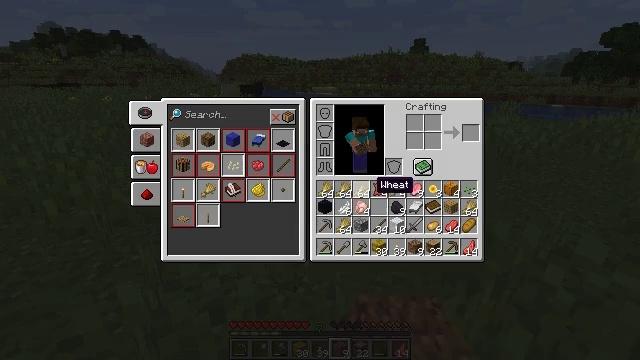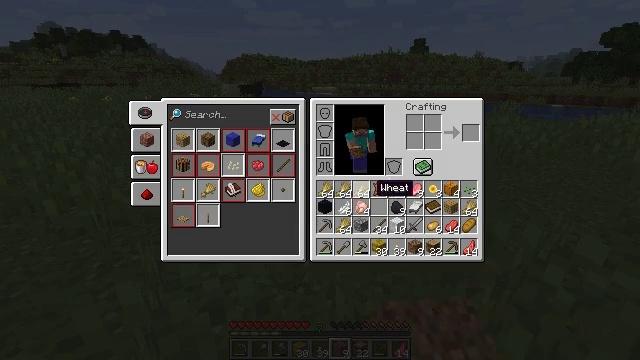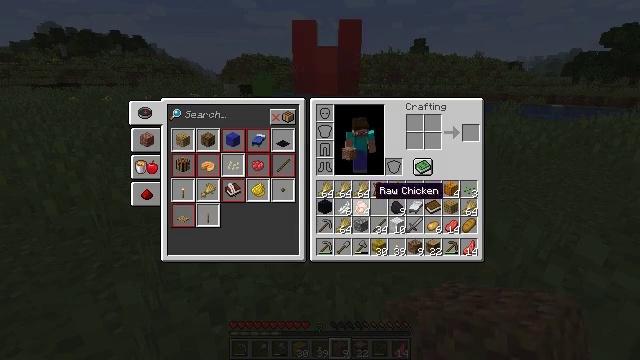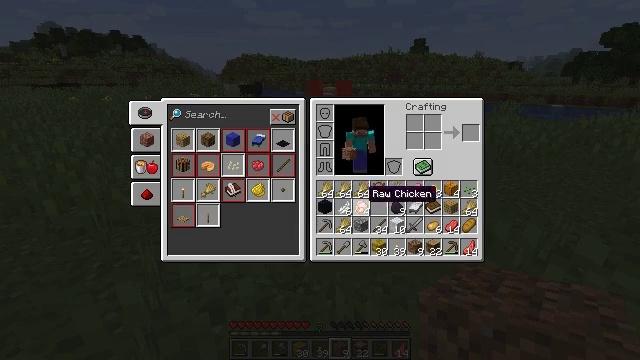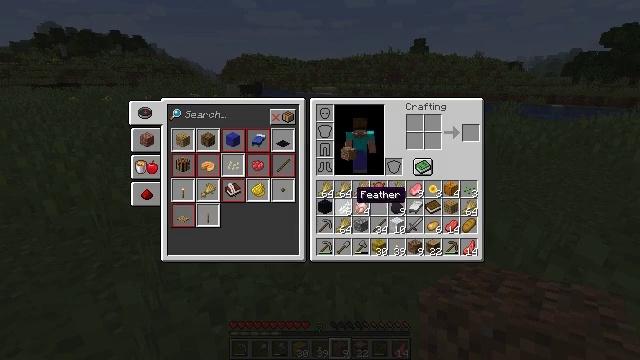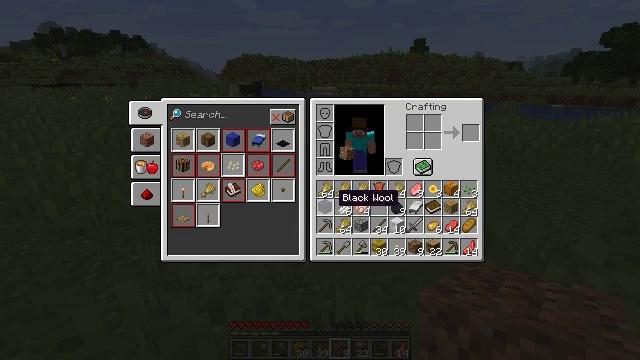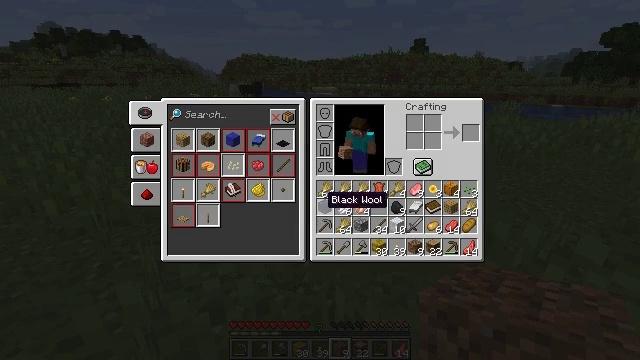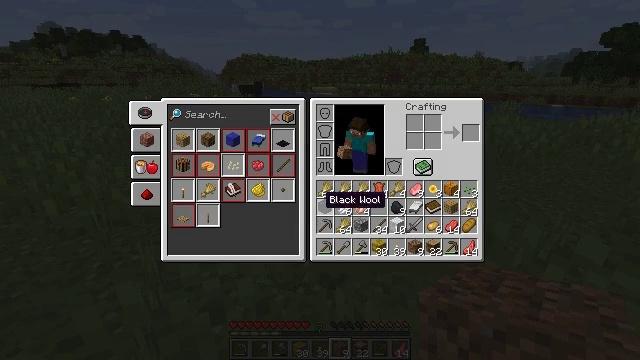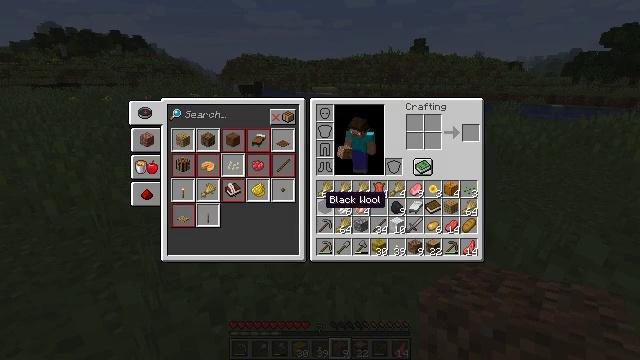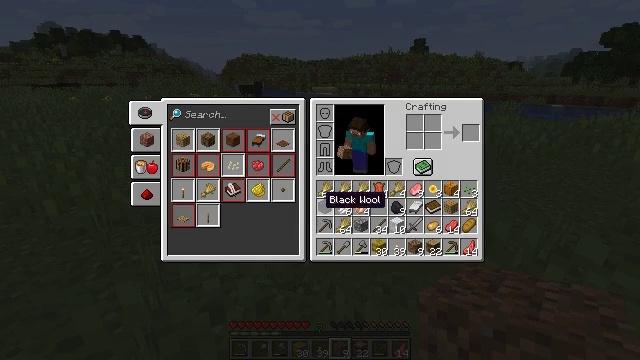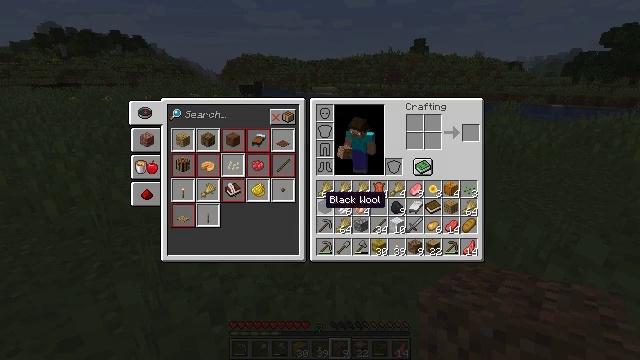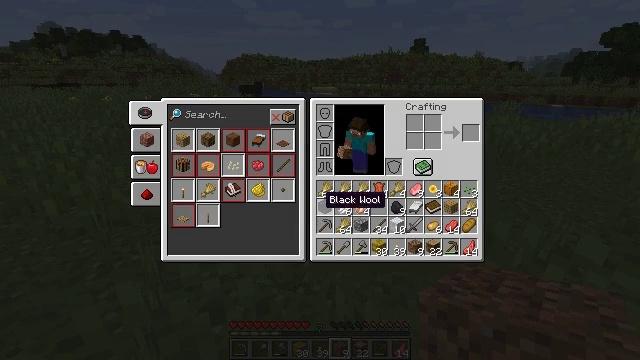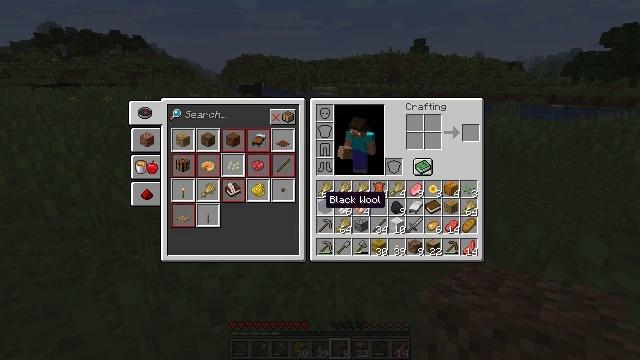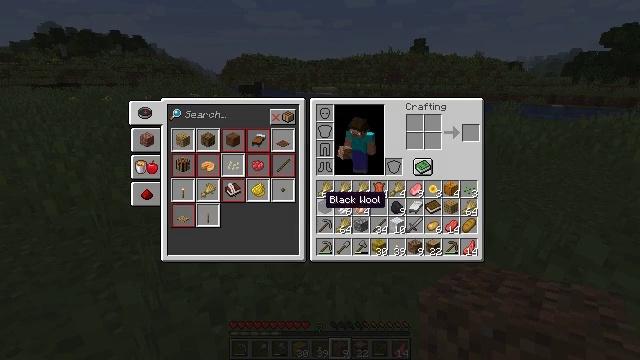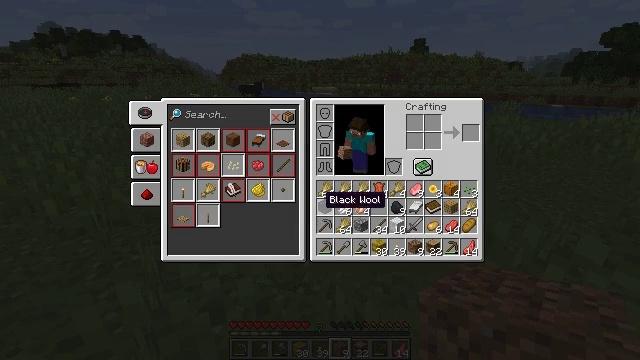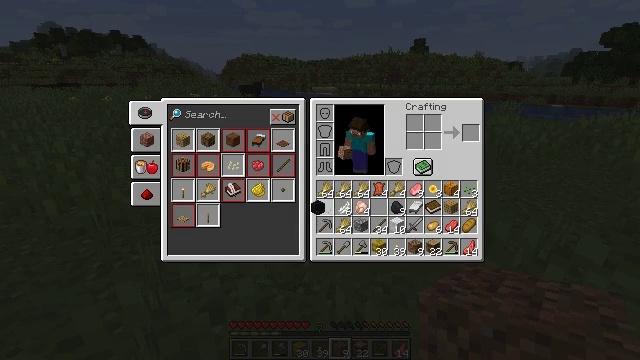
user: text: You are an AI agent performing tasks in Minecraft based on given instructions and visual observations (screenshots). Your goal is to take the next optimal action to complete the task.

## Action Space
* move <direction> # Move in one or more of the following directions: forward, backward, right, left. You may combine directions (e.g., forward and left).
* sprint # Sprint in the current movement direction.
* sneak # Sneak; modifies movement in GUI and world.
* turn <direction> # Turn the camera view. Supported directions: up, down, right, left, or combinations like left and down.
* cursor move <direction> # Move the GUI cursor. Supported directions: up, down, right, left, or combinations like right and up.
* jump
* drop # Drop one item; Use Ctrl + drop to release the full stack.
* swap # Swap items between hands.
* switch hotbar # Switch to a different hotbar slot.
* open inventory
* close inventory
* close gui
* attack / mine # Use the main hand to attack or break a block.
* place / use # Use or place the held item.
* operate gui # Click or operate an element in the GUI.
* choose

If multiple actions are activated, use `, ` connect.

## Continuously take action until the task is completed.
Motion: motion action
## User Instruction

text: Drop a black wool.
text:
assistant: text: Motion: open gui
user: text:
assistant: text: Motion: no_op
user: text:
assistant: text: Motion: cursor move left
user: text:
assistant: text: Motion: cursor move left
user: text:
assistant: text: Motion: cursor move left
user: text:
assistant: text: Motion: cursor move left
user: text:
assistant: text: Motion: no_op
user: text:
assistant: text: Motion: no_op
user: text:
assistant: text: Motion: no_op
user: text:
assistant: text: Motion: no_op
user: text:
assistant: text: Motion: no_op
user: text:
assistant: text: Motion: no_op
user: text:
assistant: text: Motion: no_op
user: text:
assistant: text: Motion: no_op
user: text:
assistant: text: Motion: operate gui
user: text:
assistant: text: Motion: operate gui
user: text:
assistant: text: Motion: operate gui
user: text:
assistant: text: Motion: cursor move right and up
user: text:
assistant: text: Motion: cursor move right and up
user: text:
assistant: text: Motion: cursor move right and up
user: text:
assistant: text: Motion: cursor move right and up
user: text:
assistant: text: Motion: operate gui
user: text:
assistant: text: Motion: operate gui
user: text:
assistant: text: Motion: operate gui
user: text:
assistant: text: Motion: no_op
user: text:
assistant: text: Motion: cursor move left and down
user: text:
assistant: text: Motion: cursor move left and down
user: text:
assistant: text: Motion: cursor move left and down
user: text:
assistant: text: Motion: no_op
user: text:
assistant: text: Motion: no_op